Interaction volume radius: 5 \u00c5
Interaction volume height: 15 \u00c5
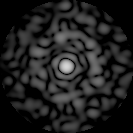
Disorder parameter: 0.8441